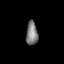
Tissue: lung
Cell type: Epithelial cells
Senescence score: 0.2409
Nuclear area (px): 274
Mean DAPI intensity: 123.785